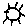
Label: sun